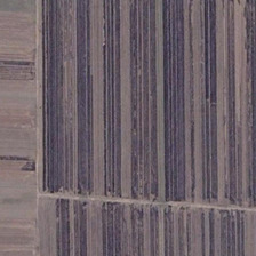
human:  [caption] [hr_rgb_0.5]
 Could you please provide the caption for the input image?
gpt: A small wild road runs through farmland.

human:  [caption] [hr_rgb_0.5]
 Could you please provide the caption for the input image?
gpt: it is brown, black, yellow .

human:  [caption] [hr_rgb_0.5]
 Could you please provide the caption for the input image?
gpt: A path runs through a field.

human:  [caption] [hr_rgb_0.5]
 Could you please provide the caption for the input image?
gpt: This is a tree.

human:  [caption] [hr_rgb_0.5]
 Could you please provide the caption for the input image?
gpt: This is a forest.